Interaction volume radius: 5 \u00c5
Interaction volume height: 10 \u00c5
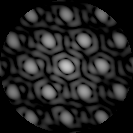
Disorder parameter: 0.1437